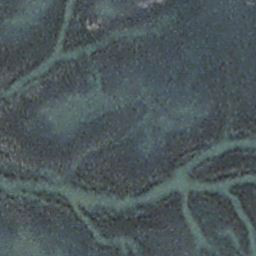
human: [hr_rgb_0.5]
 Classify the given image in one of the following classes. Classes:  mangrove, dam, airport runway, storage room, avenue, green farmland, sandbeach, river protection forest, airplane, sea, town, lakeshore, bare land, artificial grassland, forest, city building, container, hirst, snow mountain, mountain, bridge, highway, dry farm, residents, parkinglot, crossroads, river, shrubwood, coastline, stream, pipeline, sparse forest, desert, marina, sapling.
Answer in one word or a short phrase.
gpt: stream